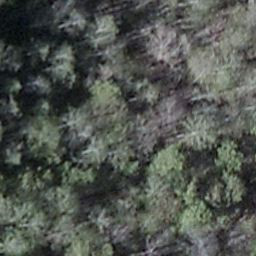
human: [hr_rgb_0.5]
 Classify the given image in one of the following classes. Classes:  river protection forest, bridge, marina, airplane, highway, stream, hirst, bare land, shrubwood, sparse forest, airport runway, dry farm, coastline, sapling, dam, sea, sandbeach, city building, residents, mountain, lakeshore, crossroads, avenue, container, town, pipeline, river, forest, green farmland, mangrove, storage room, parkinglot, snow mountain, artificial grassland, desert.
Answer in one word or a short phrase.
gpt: shrubwood